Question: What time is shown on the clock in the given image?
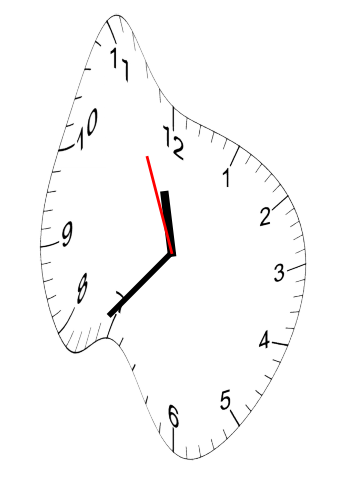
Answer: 11:36:56